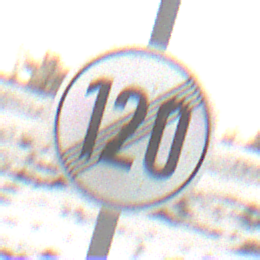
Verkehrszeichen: EndeGeschwindigkeit120
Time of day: MorningAfternoon
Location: Outdoor (Nature)
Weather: Overcast
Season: Winter
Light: Natural